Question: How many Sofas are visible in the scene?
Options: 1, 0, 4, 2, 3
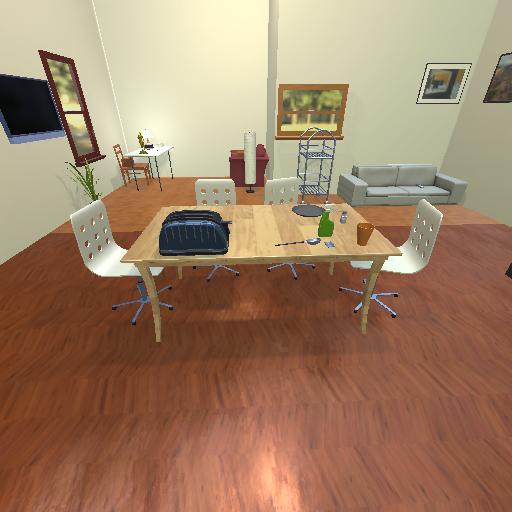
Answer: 1